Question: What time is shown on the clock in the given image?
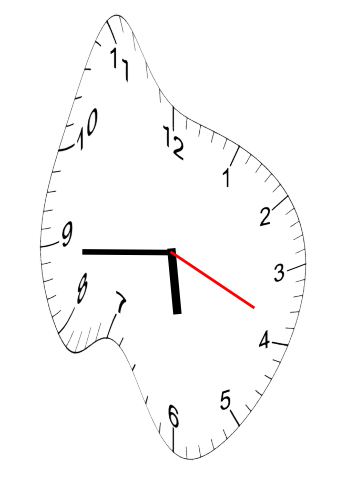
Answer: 05:44:19